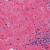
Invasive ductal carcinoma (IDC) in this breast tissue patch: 0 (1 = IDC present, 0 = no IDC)